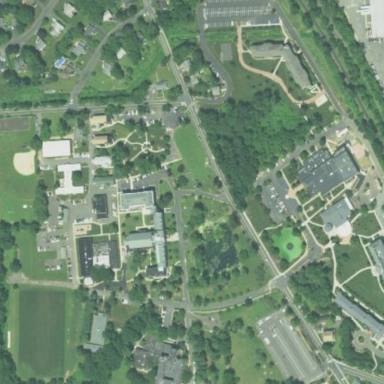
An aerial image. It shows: College or university.